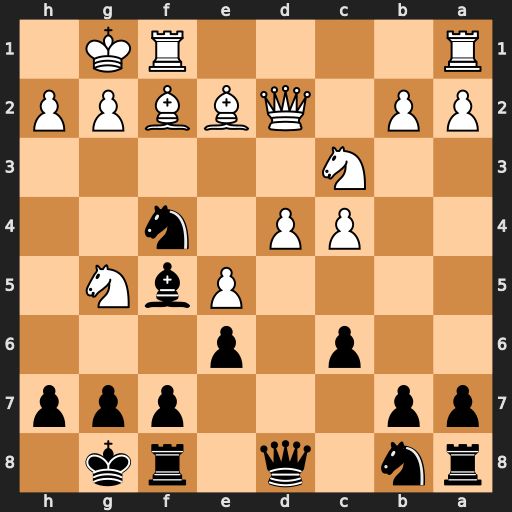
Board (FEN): rn1q1rk1/pp3ppp/2p1p3/4PbN1/2PP1n2/2N5/PP1QBBPP/R4RK1
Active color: b
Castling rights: -
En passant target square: -
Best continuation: Qxg5 Qxf4 Qxf4